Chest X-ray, PA view. Patient: 53 years old, sex F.
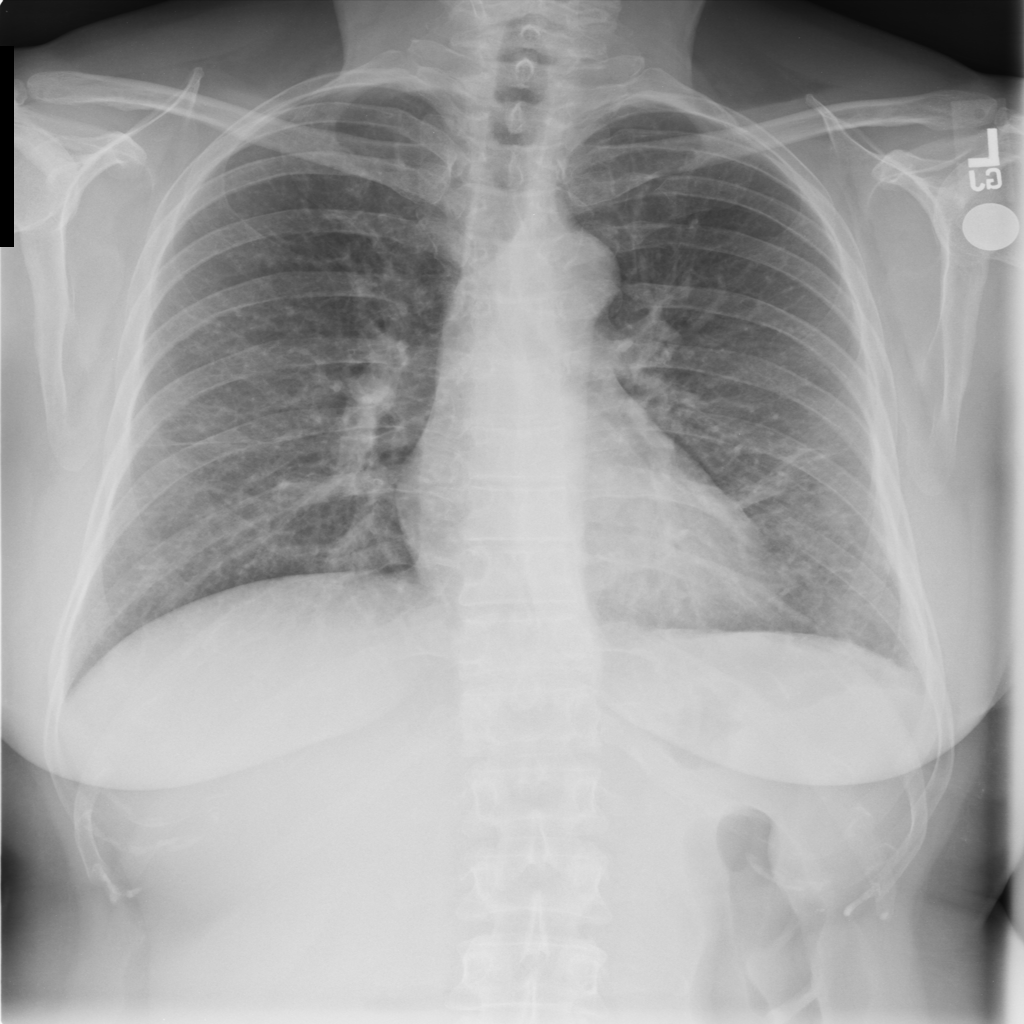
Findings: No Finding